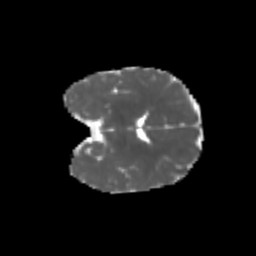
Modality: MD
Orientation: coronal
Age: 5
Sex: female
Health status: healthy